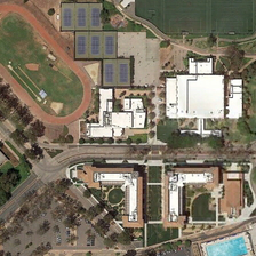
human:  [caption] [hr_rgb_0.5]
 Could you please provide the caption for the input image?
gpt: There are several buildings and green trees in the school. There is a playground and eight tennis courts in the school.

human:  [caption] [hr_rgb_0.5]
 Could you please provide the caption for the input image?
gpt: Several buildings and some green trees are in a school with a playground and eight blocks of tennis.

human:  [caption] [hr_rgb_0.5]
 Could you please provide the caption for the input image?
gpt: Some buildings and some green trees are at school with playground and eight tennis courts.

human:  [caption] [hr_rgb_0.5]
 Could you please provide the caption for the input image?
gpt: Several buildings and some green trees are in a school with a playground and eight tennis courts.

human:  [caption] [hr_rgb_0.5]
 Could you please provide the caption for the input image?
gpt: There are many green buildings, playground and eight tennis courts in the school.